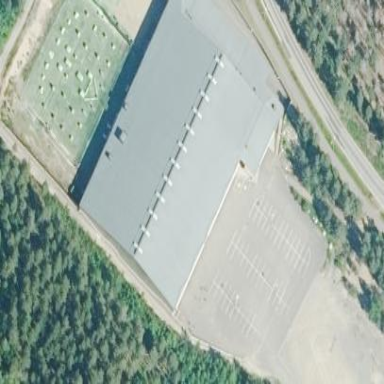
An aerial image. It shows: Building that is part of sports center specializing in shooting sports.